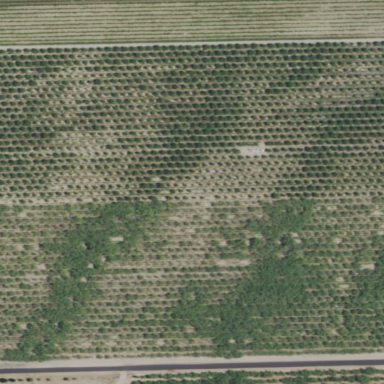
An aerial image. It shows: Almond orchard with rows of almond trees.